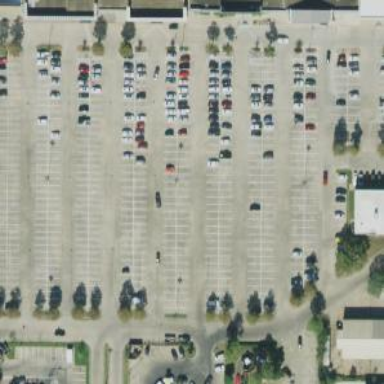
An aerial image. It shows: Parking space.